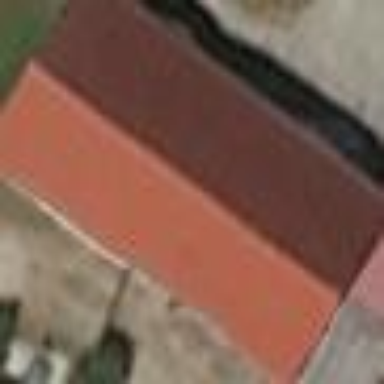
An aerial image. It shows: Shed.